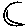
Label: moon